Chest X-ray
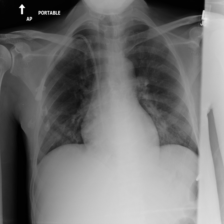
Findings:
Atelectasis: negative
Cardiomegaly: negative
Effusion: negative
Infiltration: positive
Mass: negative
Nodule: negative
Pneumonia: negative
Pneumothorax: negative
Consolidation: negative
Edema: negative
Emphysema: negative
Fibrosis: negative
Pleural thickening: negative
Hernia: negative